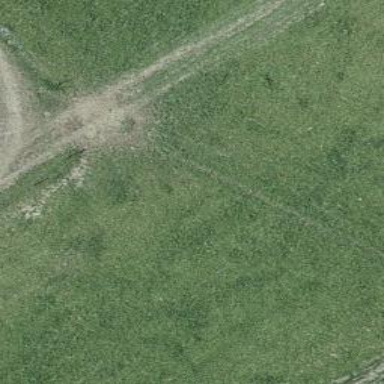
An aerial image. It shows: Grass track with grade5 tracktype.